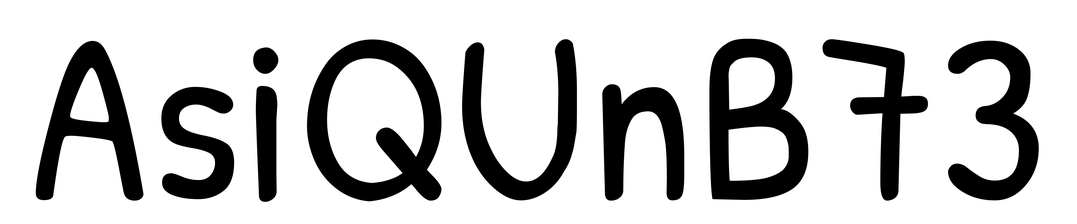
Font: PatrickHand-Regular